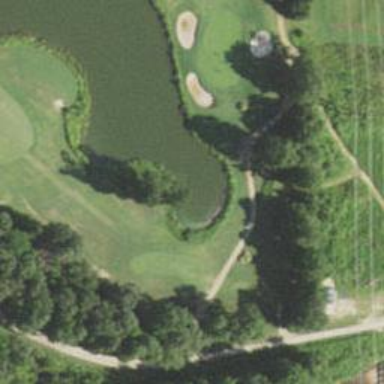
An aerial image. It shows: Service road used as golf cart path.